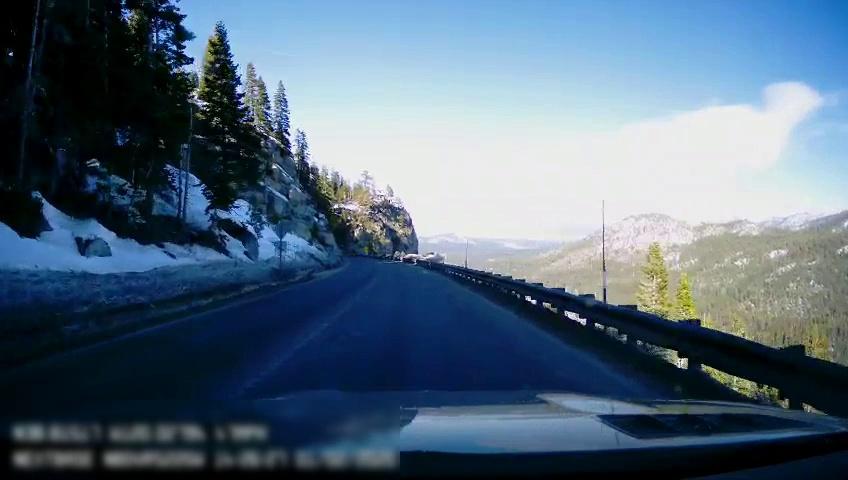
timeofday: Day
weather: Snowy
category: Drivable Space
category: Lanes | Current Lane